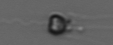
Label: Apedinella